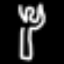
Label: fork